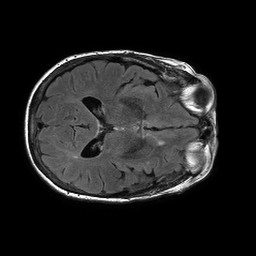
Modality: FLAIR
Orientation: axial
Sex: female
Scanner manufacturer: philips
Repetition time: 11 s
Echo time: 0.125 s